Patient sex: F
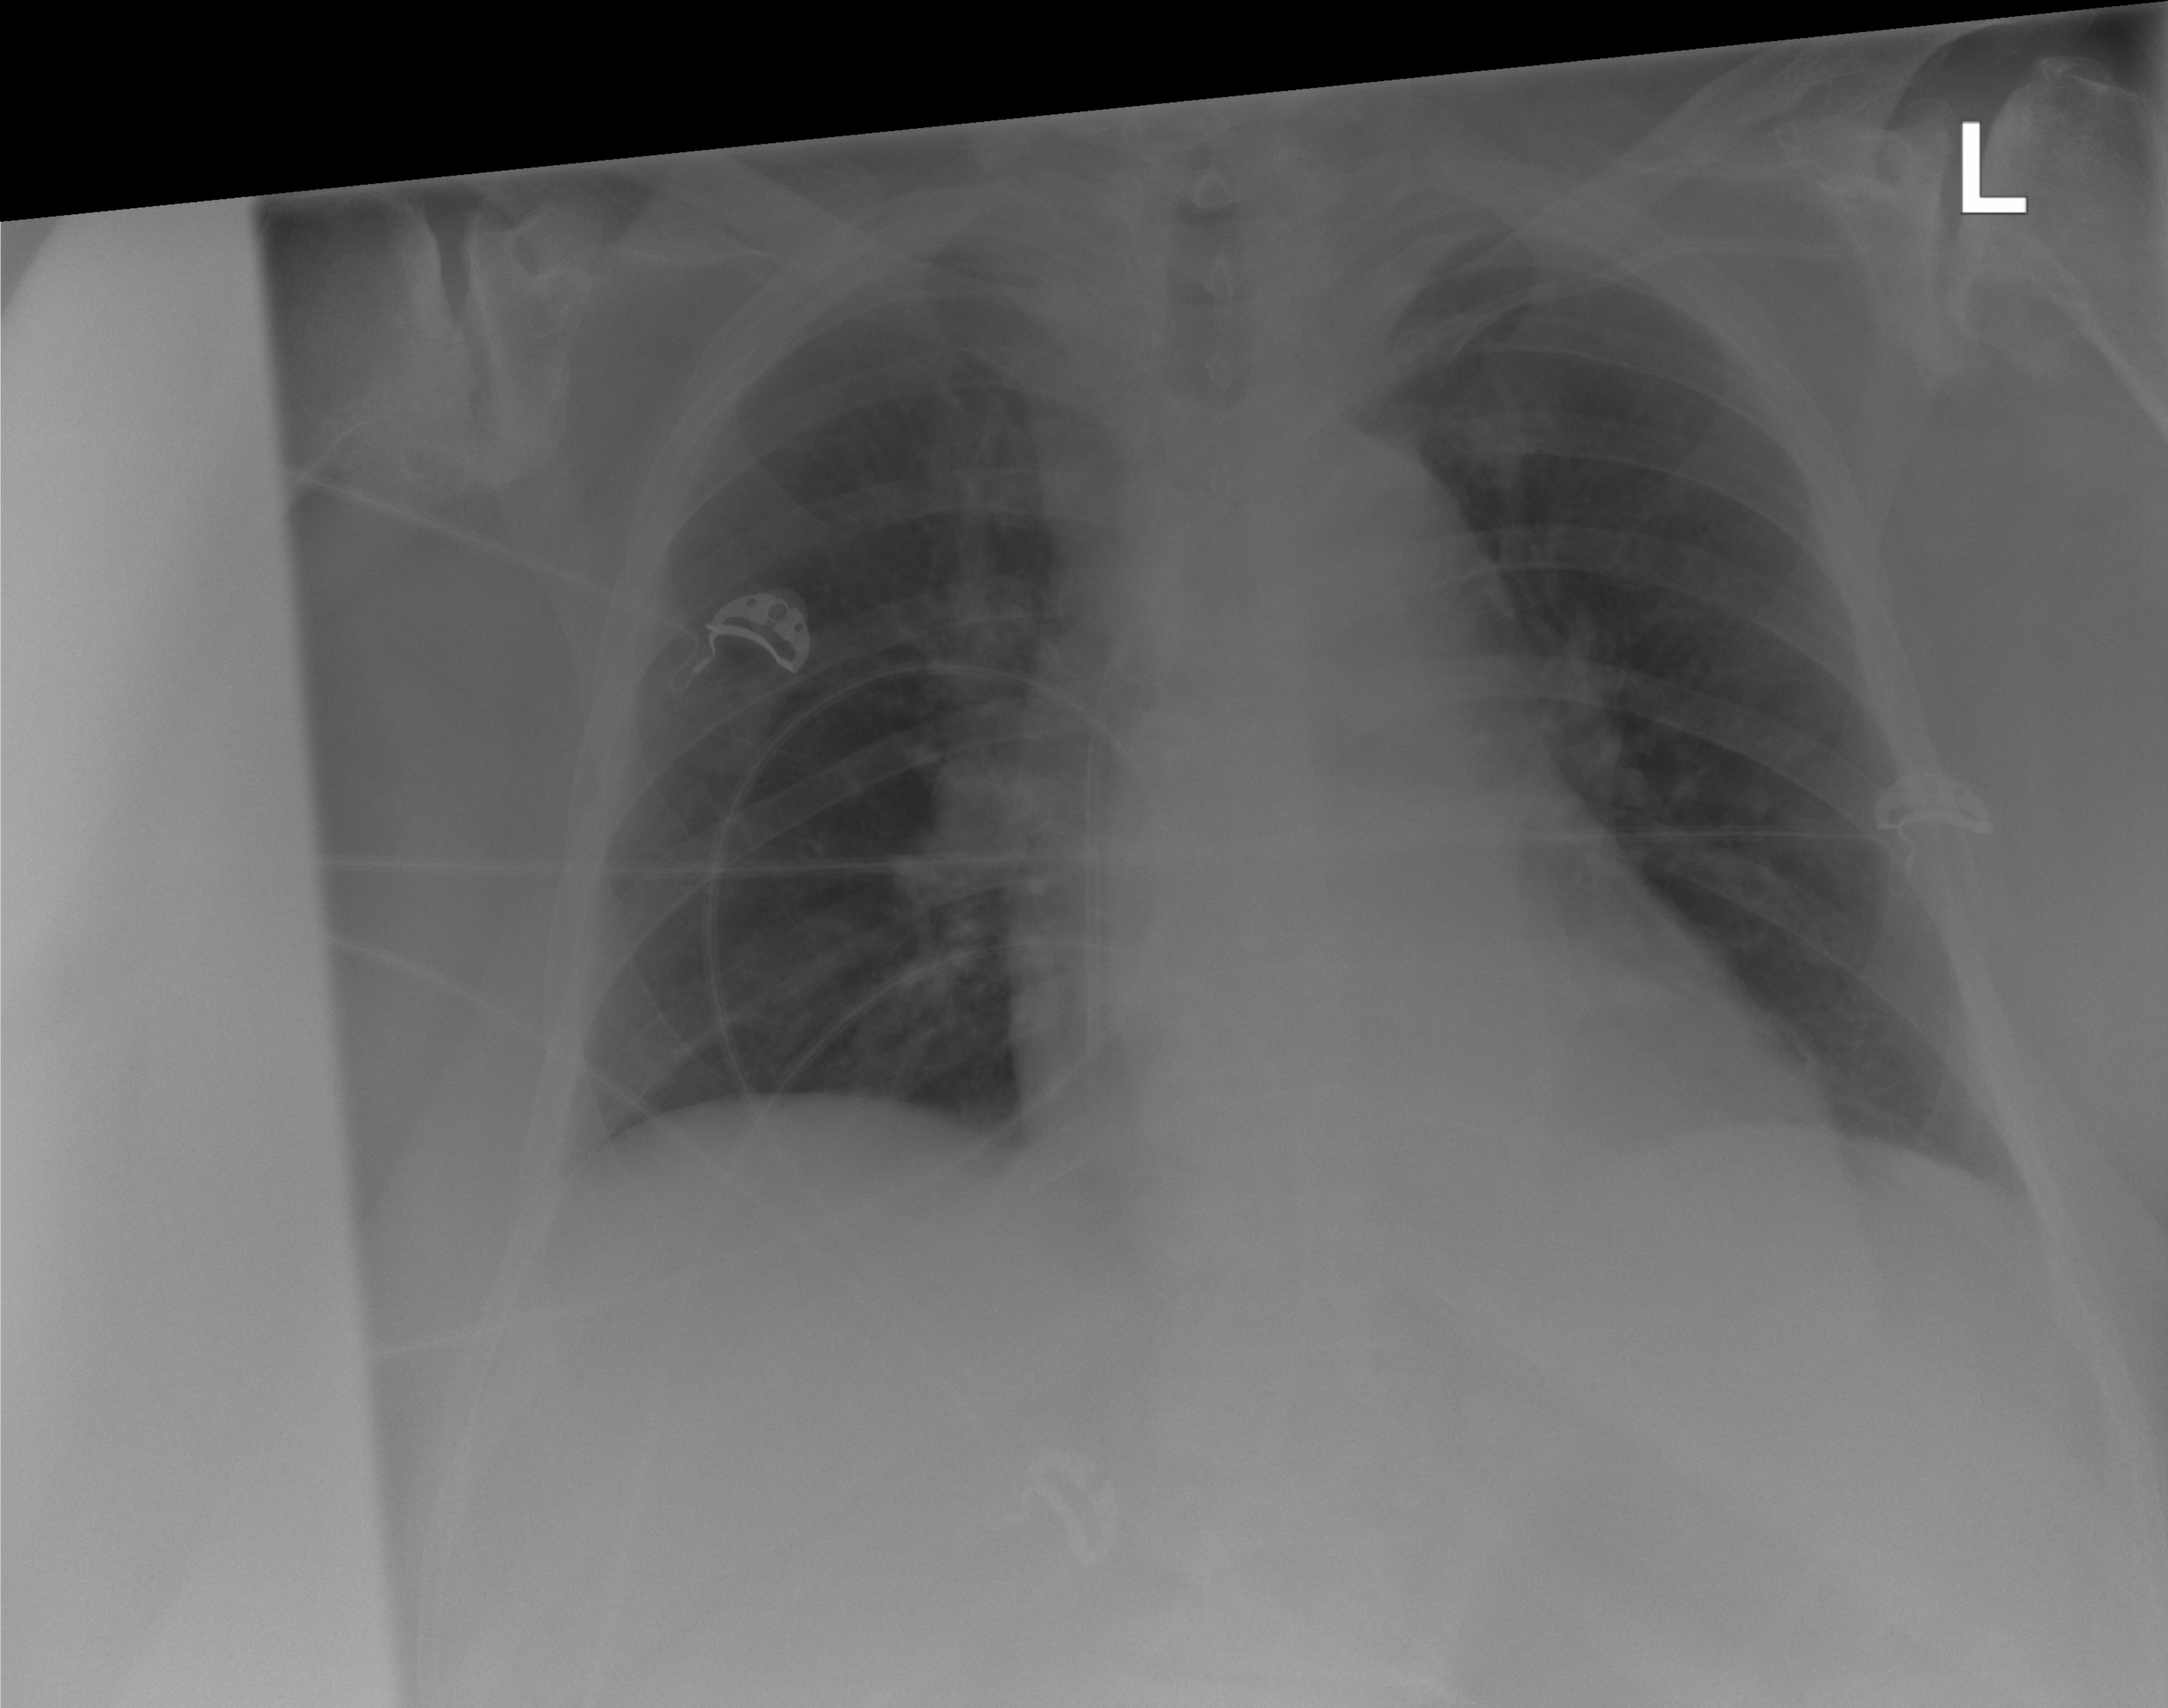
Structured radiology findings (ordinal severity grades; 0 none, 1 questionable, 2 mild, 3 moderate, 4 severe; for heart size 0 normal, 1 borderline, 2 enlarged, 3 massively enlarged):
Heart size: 2
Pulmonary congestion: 1
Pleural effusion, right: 0
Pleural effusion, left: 1
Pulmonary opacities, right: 0
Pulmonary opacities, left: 0
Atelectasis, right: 0
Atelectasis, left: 0